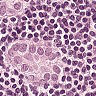
Metastatic tissue present: yes